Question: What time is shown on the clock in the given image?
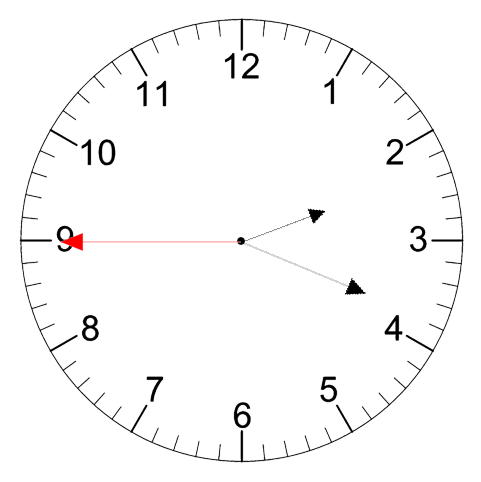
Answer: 02:18:45